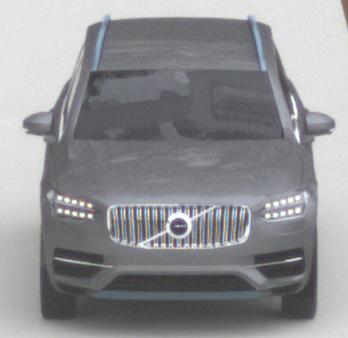
Make: Volvo
Model: XC90 B5
Detailed model: XC90 (L)
Model produced from: 2019/08
Model produced until: 2020/04
Doors: 5
Color: gray
Road condition: dry road
Daytime: morning or afternoon
Contrast: low contrast